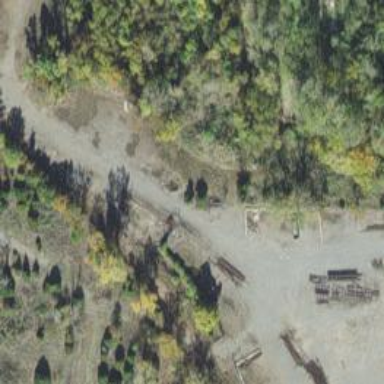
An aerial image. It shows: Abandoned railway.